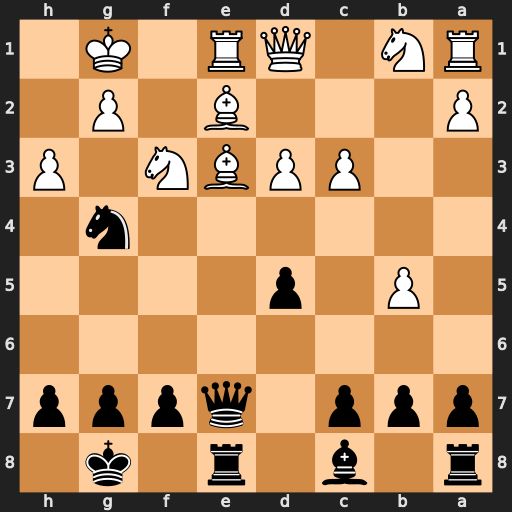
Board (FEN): r1b1r1k1/ppp1qppp/8/1P1p4/6n1/2PPBN1P/P3B1P1/RN1QR1K1
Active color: b
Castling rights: -
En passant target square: -
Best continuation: Qxe3+ Kh1 Nf2+